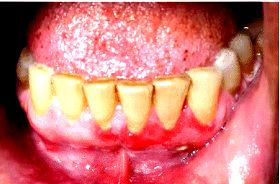
Condition: Gingivitis